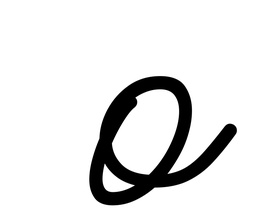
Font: MeowScript-Regular